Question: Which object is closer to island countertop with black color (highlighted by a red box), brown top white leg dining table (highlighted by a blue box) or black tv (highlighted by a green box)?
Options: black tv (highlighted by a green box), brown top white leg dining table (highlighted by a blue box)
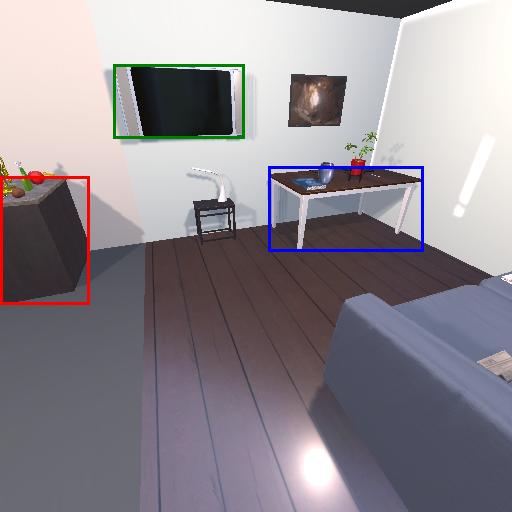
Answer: black tv (highlighted by a green box)